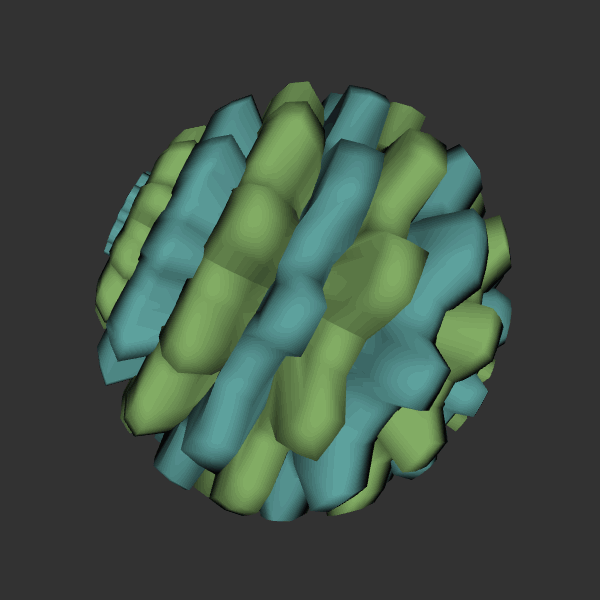
Background: dark